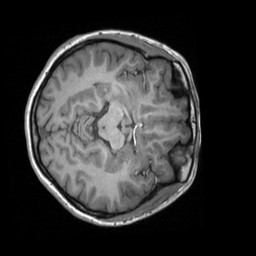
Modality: T1w
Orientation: axial
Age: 21
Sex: female